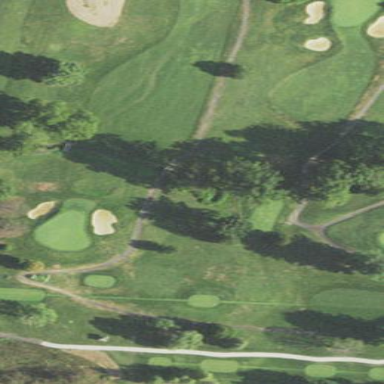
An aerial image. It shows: Golf fairway in the image.